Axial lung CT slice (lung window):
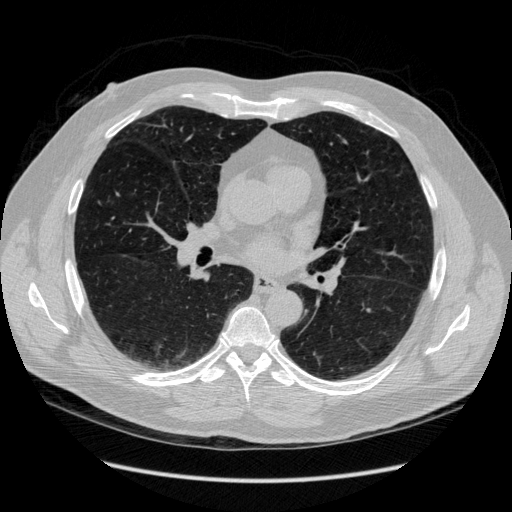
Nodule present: no